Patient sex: M
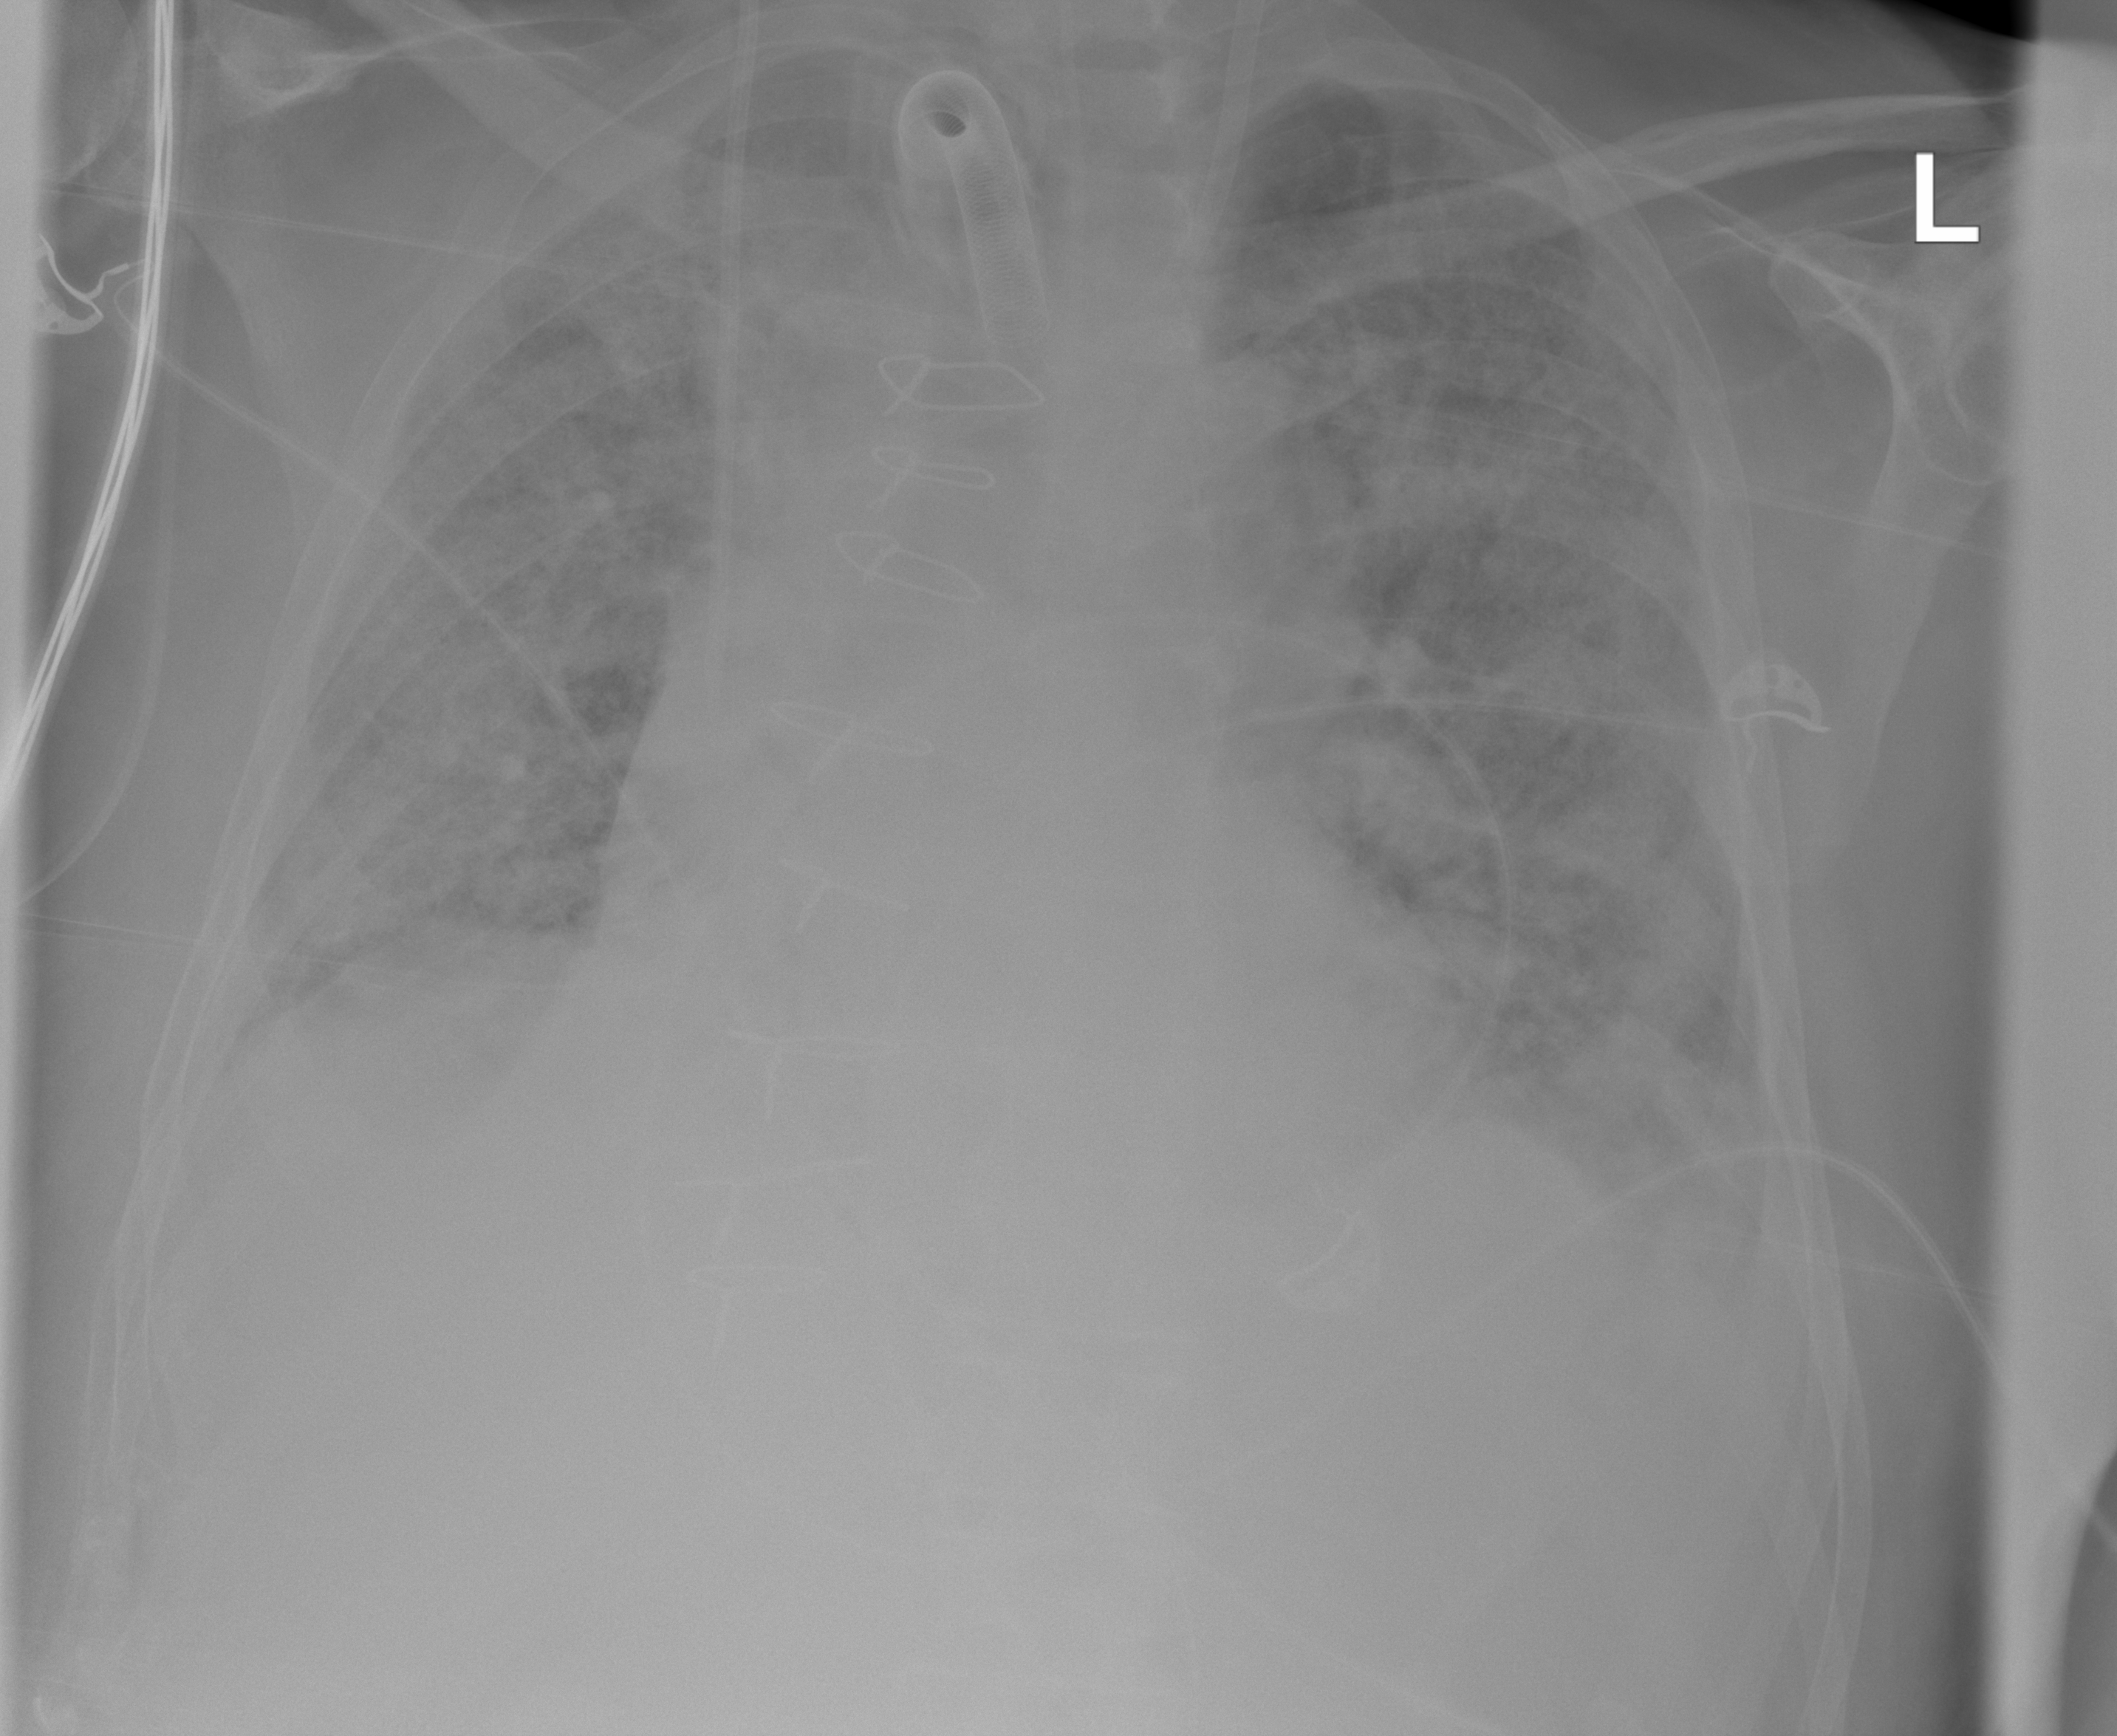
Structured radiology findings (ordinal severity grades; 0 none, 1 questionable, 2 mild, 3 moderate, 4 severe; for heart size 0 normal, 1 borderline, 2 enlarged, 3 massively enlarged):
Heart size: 2
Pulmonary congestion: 2
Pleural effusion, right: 2
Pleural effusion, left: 2
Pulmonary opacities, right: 3
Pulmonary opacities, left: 3
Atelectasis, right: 3
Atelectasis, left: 3